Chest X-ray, AP view. Patient: 19 years old, sex F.
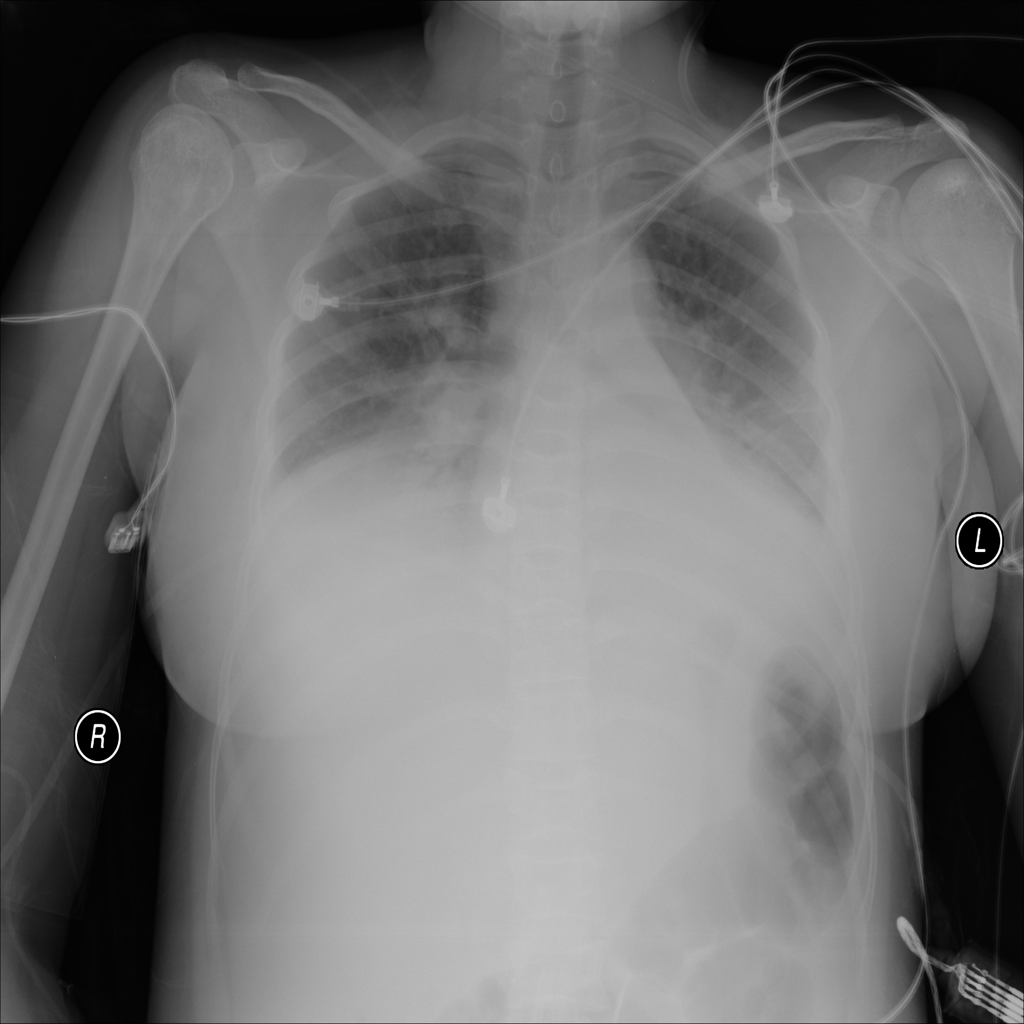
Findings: Atelectasis, Effusion